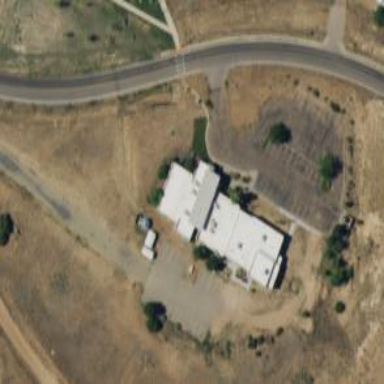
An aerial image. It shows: Healthcare clinic.